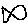
Label: fish